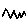
Label: zigzag